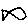
Label: fish